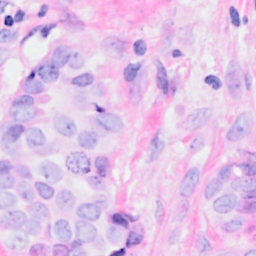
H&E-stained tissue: Breast